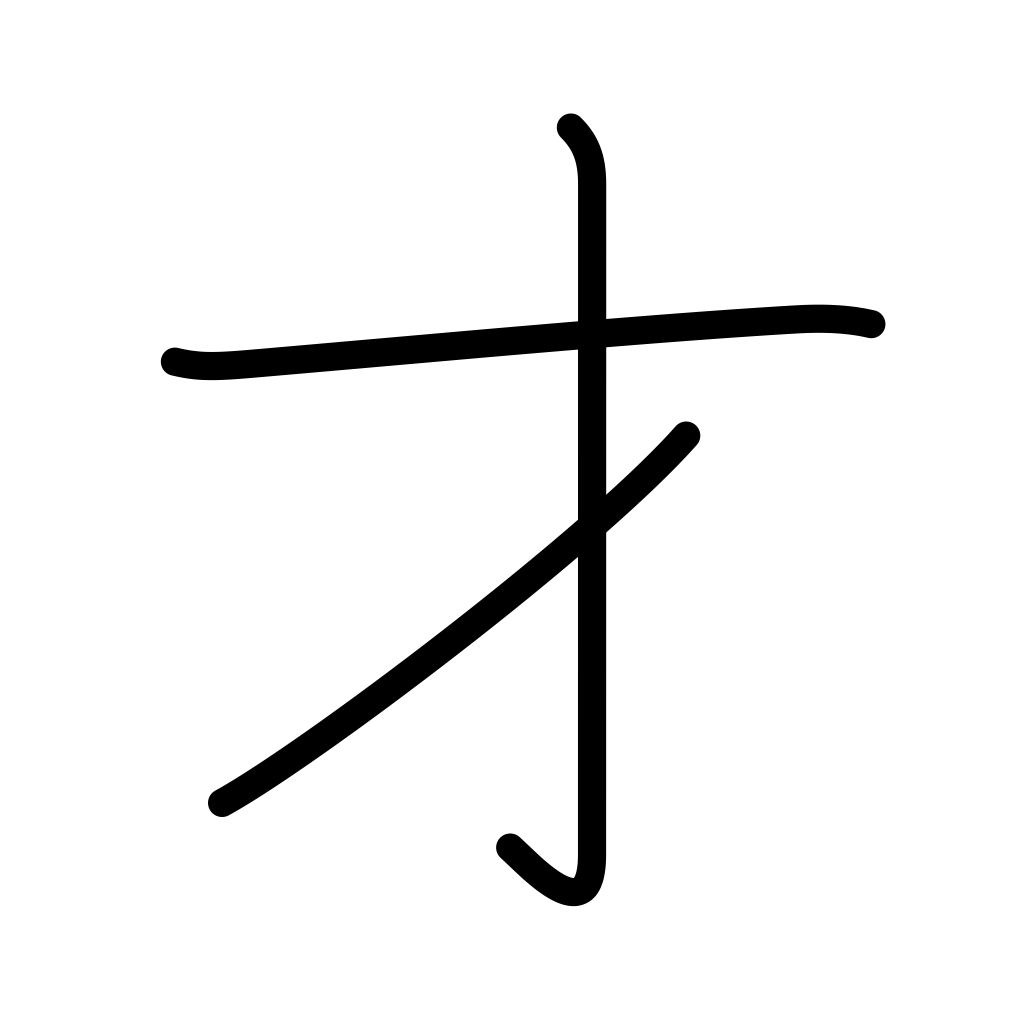
Meaning: genius, years old, cubic shaku